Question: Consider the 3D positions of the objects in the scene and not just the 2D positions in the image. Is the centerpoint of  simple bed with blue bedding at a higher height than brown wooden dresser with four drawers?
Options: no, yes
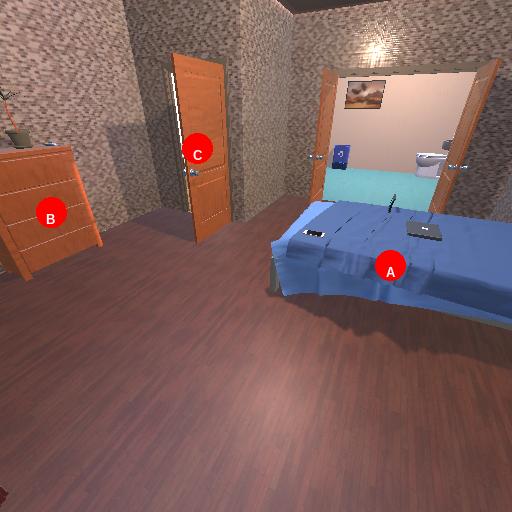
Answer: no